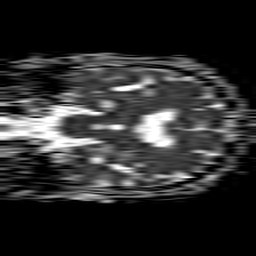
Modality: ADC
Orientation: coronal
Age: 75
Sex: female
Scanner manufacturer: philips
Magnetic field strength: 1.5 T
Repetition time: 4.6 s
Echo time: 0.08631 s